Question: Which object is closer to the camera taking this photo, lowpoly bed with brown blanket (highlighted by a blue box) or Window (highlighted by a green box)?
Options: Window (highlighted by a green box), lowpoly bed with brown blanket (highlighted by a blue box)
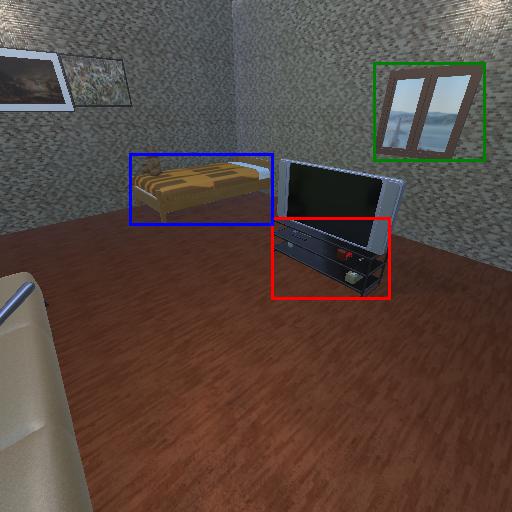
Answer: Window (highlighted by a green box)